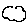
Label: cloud